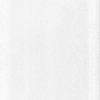
Label: dusty